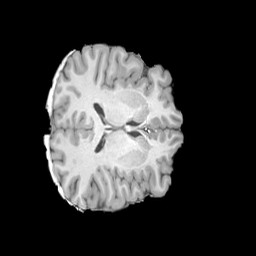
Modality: T1w
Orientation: axial
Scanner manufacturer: siemens
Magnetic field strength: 3 T
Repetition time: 2 s
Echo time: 0.0024 s